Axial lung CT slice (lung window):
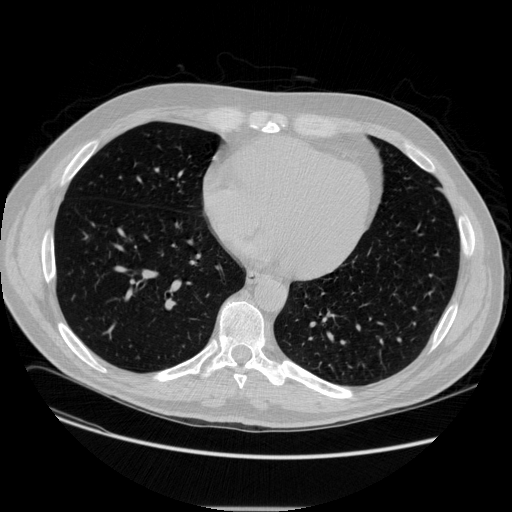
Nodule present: no